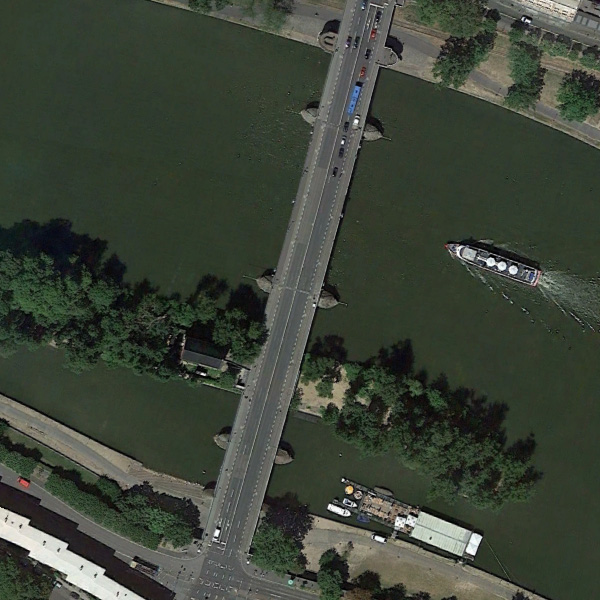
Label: Bridge